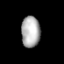
Tissue: prostate
Cell type: T cells
Senescence score: 0.343
Nuclear area (px): 576
Mean DAPI intensity: 173.418